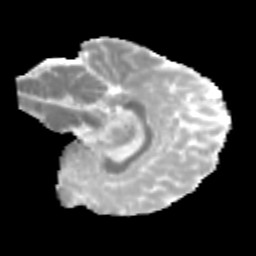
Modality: MD
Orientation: sagittal
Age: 11
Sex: male
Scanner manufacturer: siemens
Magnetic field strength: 3 T
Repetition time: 3.8 s
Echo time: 0.07 s